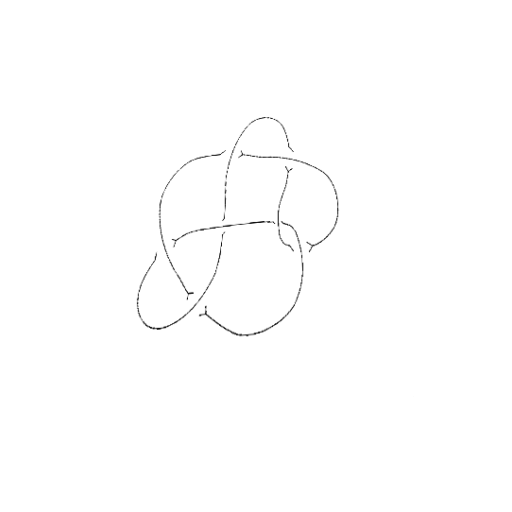
Crossing number: 7